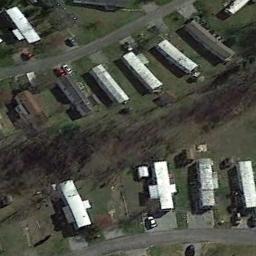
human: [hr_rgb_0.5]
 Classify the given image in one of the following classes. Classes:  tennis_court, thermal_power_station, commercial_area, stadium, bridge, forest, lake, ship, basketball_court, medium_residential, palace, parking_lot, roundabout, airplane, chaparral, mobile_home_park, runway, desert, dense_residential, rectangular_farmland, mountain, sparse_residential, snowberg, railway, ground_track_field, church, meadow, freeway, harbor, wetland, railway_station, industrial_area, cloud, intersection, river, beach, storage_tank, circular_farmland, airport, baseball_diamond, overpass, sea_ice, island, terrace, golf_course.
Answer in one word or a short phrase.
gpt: mobile_home_park